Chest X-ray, PA view. Patient: 56 years old, sex F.
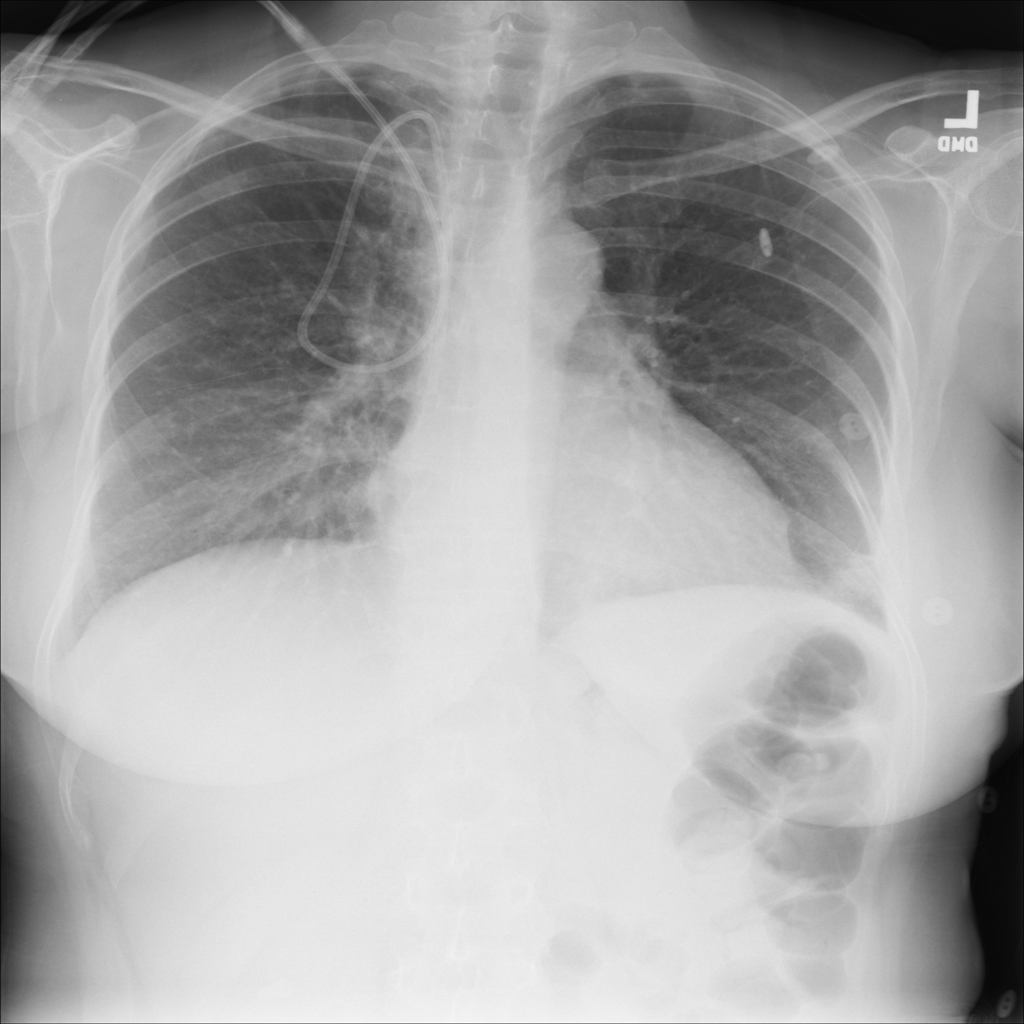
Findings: Infiltration